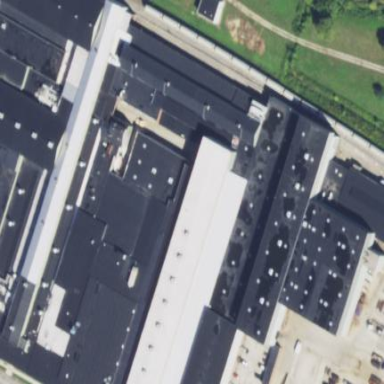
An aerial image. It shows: Industrial building with orange color. It is works facility.